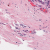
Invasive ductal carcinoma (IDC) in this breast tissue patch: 1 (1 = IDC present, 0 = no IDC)